Field crop: tomato
Growth stage: 1
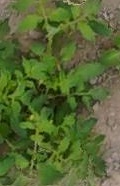
Species: tomato